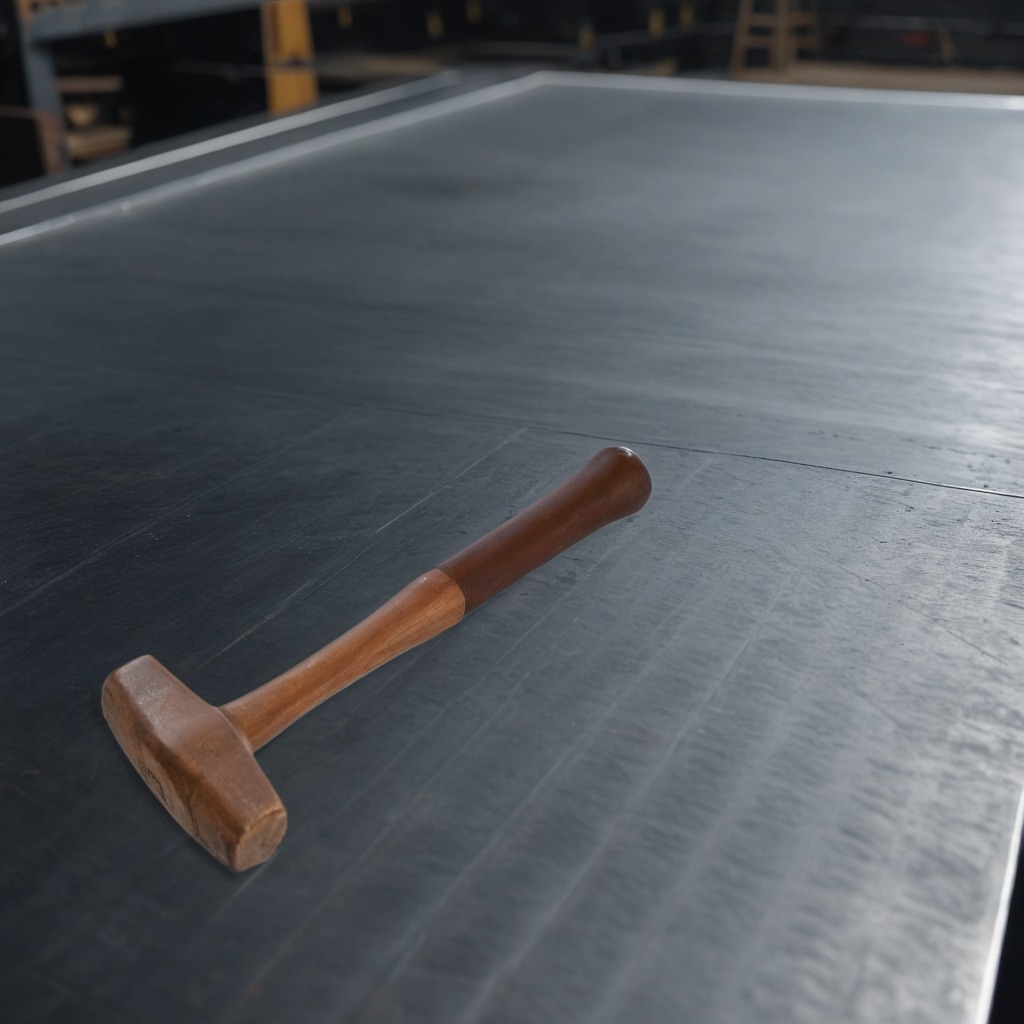
A hammer is lying on a cold steel table in a mining workshop gritty textures.